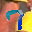
Label: 7